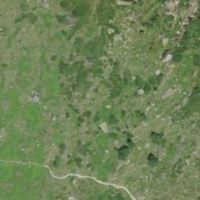
EUNIS habitat code: 26
Species observed at this site:
Rumex alpinus